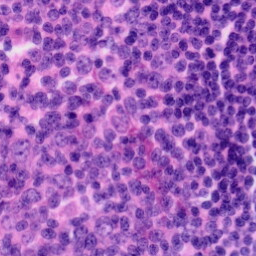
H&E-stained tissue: Tonsil